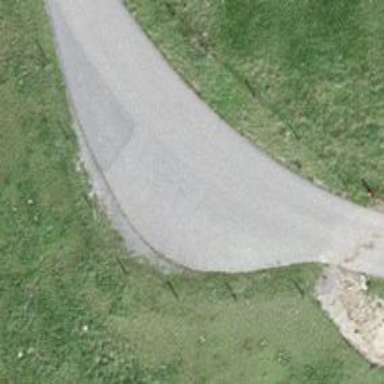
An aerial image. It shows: Passing place on the road.